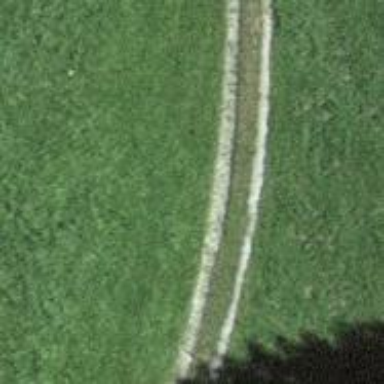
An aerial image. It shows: Grass track with grade4 surface.